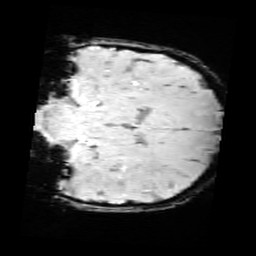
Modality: SWI
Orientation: coronal
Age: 13
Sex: female
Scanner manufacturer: siemens
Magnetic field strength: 3 T
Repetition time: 0.027 s
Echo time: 0.02 s